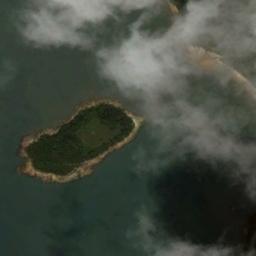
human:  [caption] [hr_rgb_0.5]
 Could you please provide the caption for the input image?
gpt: Many trees are on the island .

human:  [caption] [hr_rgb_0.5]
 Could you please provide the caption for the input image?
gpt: The island with dense vegetation is surrounded by green waters .

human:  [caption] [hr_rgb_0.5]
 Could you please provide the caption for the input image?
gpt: The green island, Which is roughly rectangular in shape, Is surrounded by blue sea water  There are lush green plants on the island  There are white sand beaches in the outer circle and white clouds in the sky .

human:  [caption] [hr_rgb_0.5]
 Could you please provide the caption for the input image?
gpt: The water around the island is dark blue .

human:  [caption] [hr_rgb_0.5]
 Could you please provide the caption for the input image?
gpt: There are some gauzy clouds over the green island .